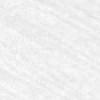
Label: change